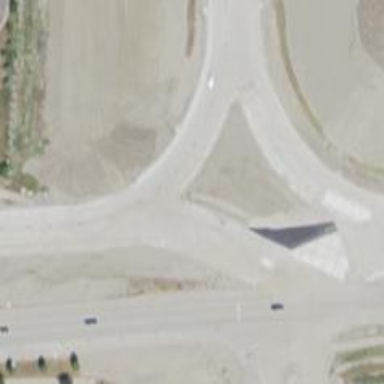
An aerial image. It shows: Motorway link at diverging diamond interchange (DDI) junction.